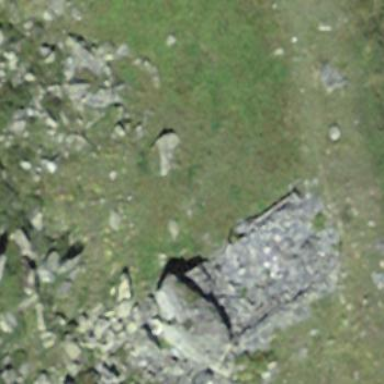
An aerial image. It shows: Historic site showcasing ruins of ancient building.